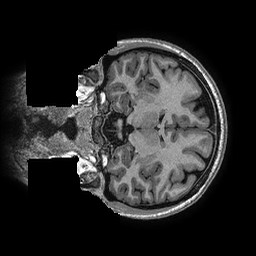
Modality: T1w
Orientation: coronal
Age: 21
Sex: female
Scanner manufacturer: ge
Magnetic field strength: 3 T
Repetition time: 0.006952 s
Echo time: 0.00292 s